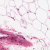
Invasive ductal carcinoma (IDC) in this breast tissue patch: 0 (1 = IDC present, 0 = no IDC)